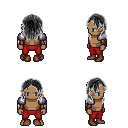
a pixel art fantasy rpg character, male body template, human, dark skin, steel arm armor, red pants, gray long hairstyle, leather bracers, brown shoes, four views (front, back, left, right), 2x2 character sprite sheet, small pixel art, hard edges, no anti-aliasing